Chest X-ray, PA view. Patient: 56 years old, sex M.
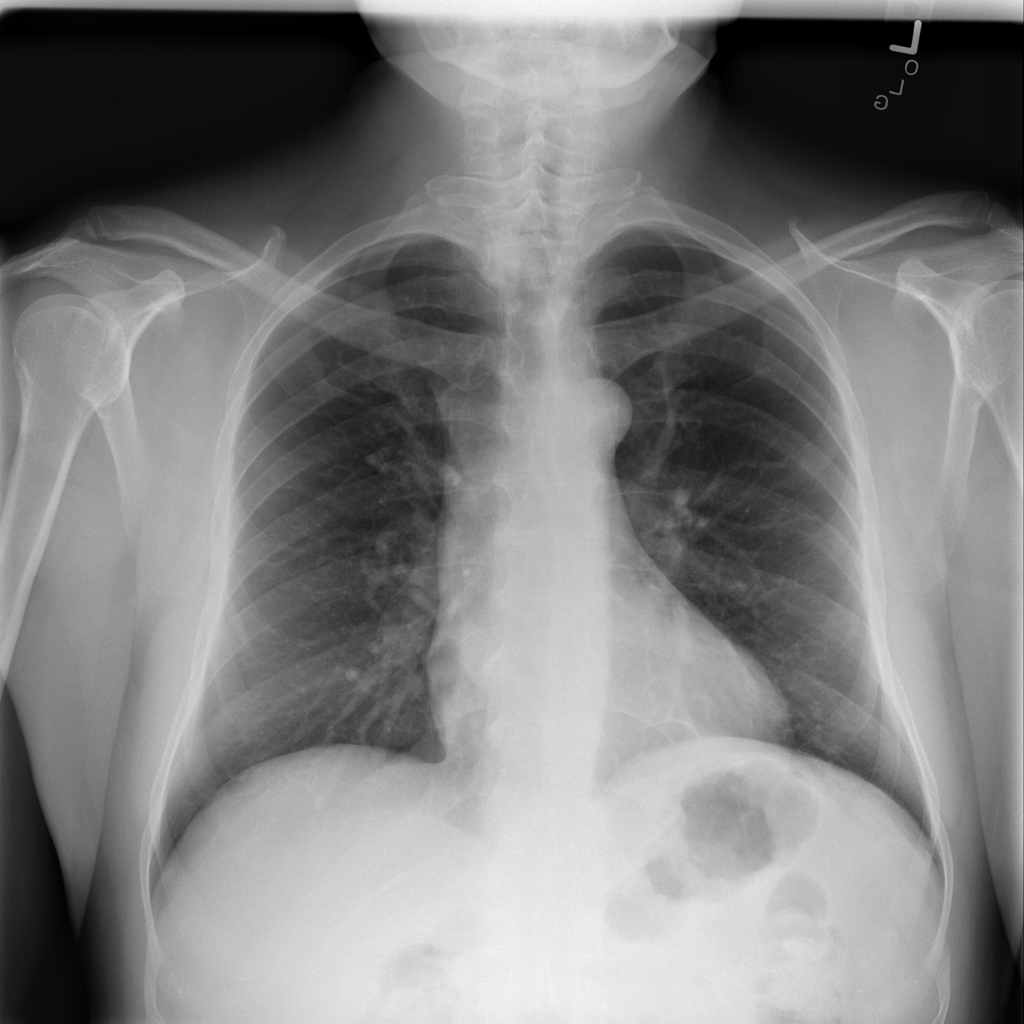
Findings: No Finding